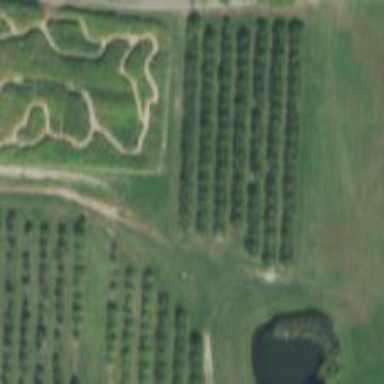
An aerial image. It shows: Maze attraction.